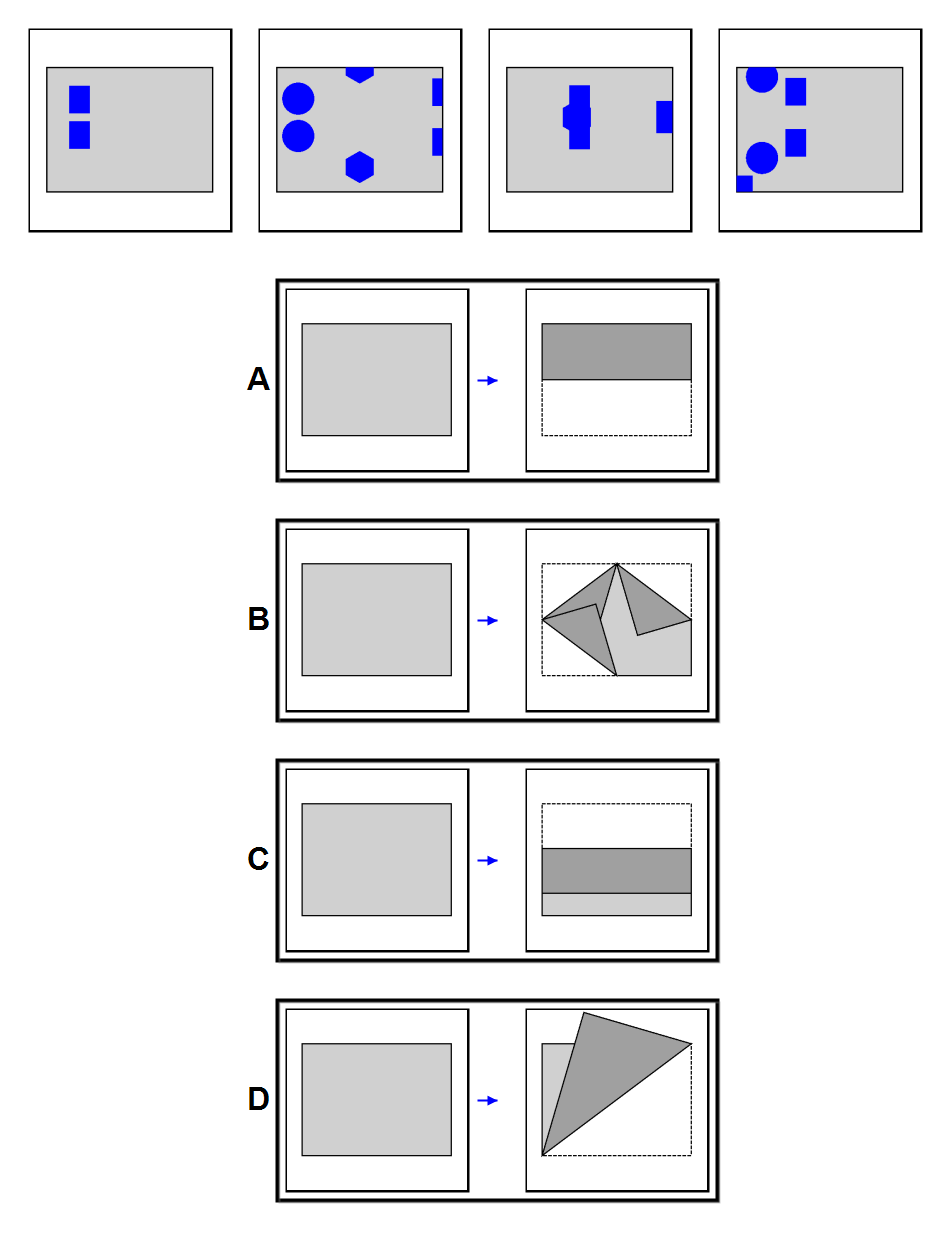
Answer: C